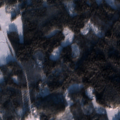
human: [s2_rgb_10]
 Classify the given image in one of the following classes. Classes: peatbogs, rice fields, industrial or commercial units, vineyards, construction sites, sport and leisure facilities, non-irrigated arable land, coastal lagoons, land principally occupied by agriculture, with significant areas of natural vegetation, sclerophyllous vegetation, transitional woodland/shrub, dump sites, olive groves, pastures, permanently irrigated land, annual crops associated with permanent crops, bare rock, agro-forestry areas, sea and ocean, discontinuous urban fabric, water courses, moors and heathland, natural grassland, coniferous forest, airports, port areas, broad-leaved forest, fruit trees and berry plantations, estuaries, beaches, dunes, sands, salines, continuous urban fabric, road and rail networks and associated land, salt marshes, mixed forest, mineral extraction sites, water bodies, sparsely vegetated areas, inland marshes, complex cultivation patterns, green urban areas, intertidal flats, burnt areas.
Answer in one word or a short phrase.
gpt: non-irrigated arable land, coniferous forest, mixed forest